Question: I am working on creating a SSRS report that requires me to "have a column that gives me the number for the offer and out of that number how many enrolled." I have attached a screenshot of what I have done so far. I need to figure out how to create an expression (if there is a better way to go about this) that would use following logic: Get SUM of Count column where Enrolled = 'Yes'. Is this possible in SSRS?

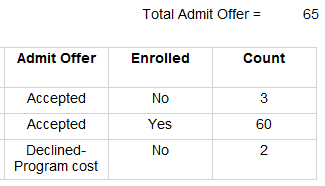
Answer: Right now your summary expression probably looks something like this
'''
= Sum(Fields!Count.Value)
'''
If so - all you need to do is add a condition include only records with Enrolled = "Yes"
'''
= Sum(IIF(Fields!Enrolled.Value = "Yes", Fields!Count.Value, 0))
'''